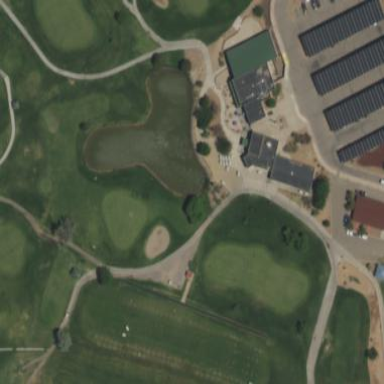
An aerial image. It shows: Water hazard on golf course. The hazard is natural water feature.